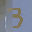
Label: 3